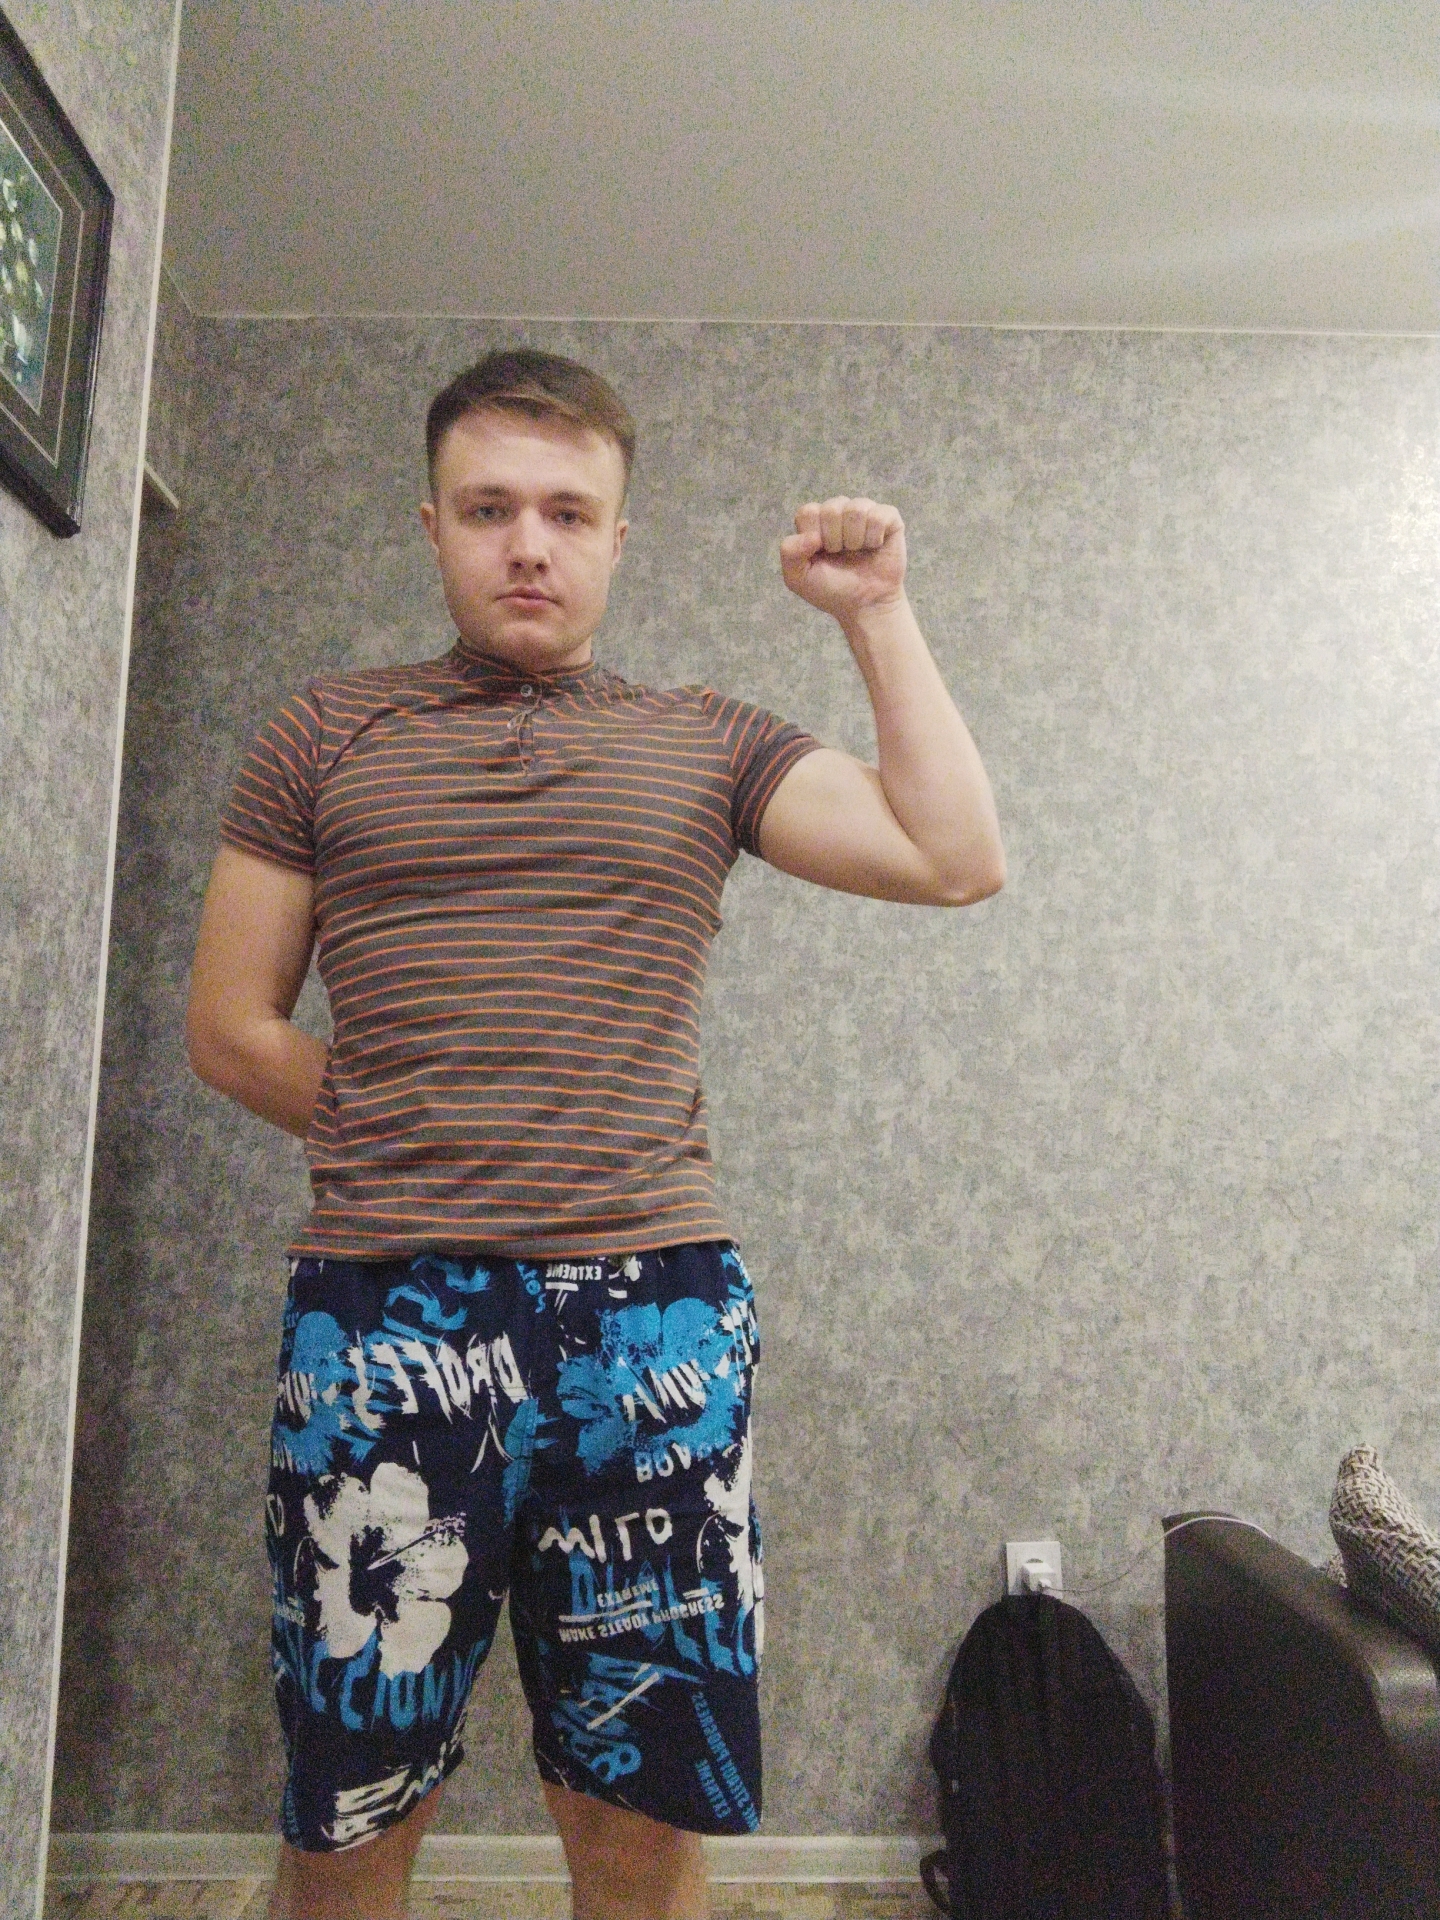
Label: noise